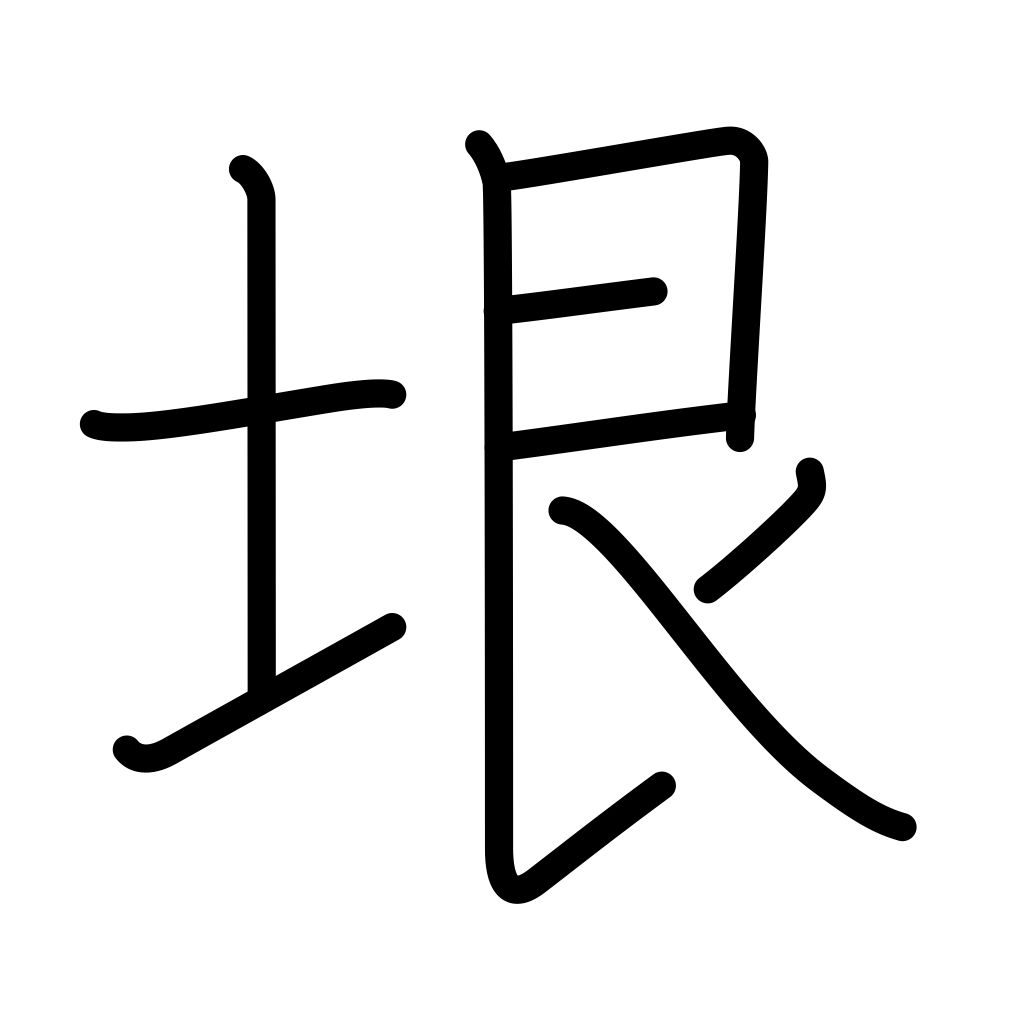
Meaning: limit, boundary